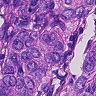
Metastatic tissue present: yes